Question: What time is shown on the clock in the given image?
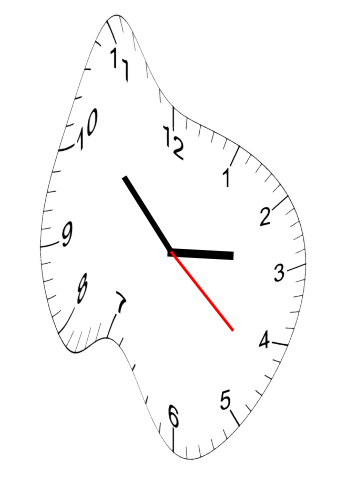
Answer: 02:52:22